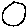
Label: circle